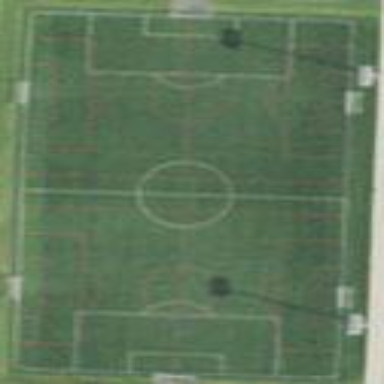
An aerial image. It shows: Artificial turf soccer pitch for leisure sport activities.